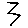
Label: zigzag